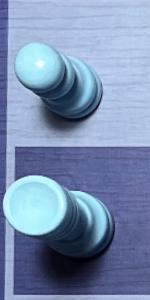
Label: Rook_White